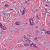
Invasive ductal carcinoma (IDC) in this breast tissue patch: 1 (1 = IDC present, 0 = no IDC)